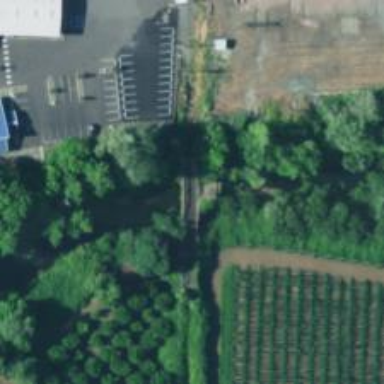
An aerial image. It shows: Track road with bridge.